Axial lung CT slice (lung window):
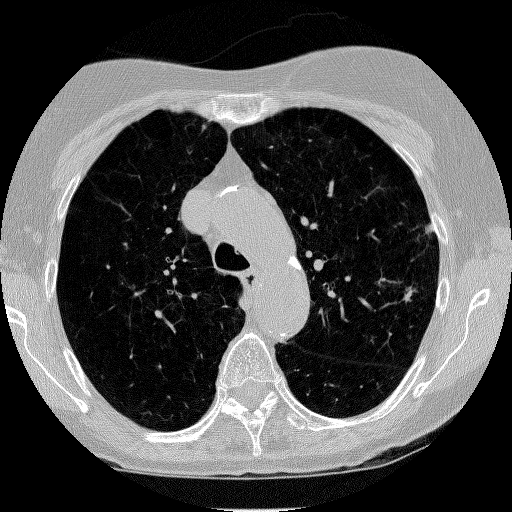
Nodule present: yes
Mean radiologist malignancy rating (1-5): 4.5